Interaction volume radius: 10 \u00c5
Interaction volume height: 25 \u00c5
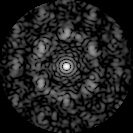
Disorder parameter: 0.6803